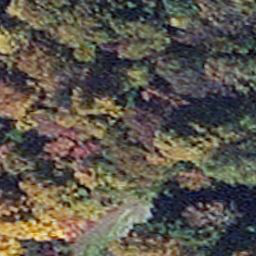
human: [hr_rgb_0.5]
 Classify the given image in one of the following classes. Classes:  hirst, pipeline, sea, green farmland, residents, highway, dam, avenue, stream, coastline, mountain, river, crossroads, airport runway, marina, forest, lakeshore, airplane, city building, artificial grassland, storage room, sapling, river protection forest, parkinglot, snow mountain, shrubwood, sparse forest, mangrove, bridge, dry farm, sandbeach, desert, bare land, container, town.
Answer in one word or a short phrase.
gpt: mangrove